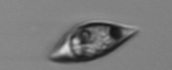
Label: Amphidinium